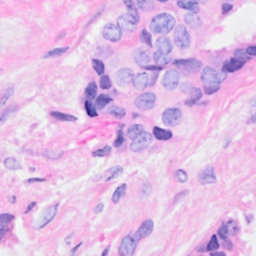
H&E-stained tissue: Breast